Aerial crown-view tile of a tropical tree (Barro Colorado Island, Panama), acquired 20250217:
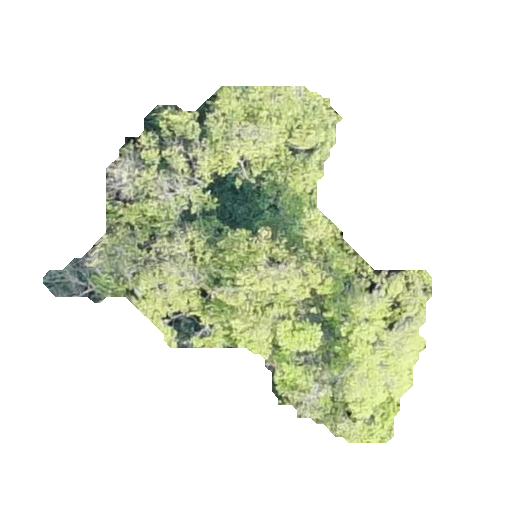
Species: Terminalia amazonia
GBIF accepted scientific name: Terminalia amazonica
Crown area: 107.218 m²